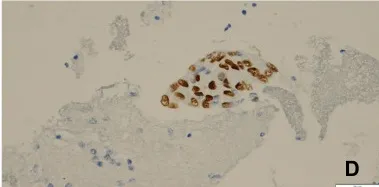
Immunohistochemistry TTF-1 positive expression.
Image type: pathology (immunostaining)